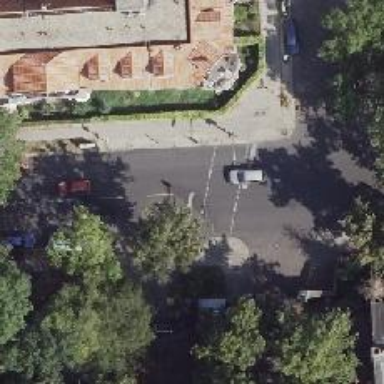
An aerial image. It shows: Tertiary road with asphalt surface and separate sidewalks. There are parallel on-street parking lanes on both sides of the road.